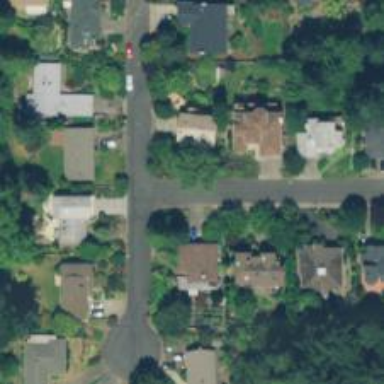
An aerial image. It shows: Residential road with sidewalk on the left.